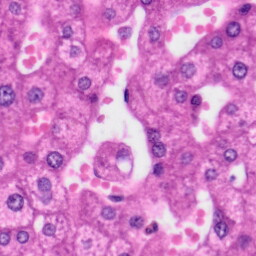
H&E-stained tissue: Liver